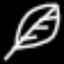
Label: leaf